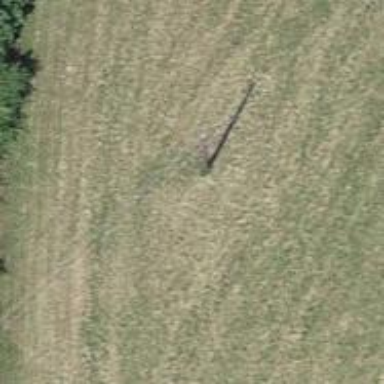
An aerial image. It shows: Power pole.